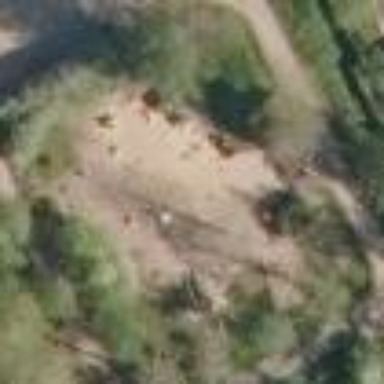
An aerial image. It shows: Unpaved playground area.